Question: When I'm trying to design an interface in the designer on Visual Studio, a white border surrounds all of my windows.
When I set a background for the window, it will be contained within this white border, but when it runs, the background will expand into the white area from the designer. All major outer margins are set to 0.
This makes it impossible to design anything due to the IDE changing my layout when it compiles.
How do I remove this border?
[edit] Sorry, i forgot a sample of the code!, here's the top half the outer most xml minus the resources
'''
<Window x:Class="BuildSaverAlpha4.Main_Window"
xmlns="http://schemas.microsoft.com/winfx/2006/xaml/presentation"
xmlns:x="http://schemas.microsoft.com/winfx/2006/xaml"
Title="Main_Window" DataContext="{Binding RelativeSource={RelativeSource Self}}" ResizeMode="NoResize" AllowsTransparency="False" WindowStyle="None" mc:Ignorable="d" xmlns:d="http://schemas.microsoft.com/expression/blend/2008" xmlns:mc="http://schemas.openxmlformats.org/markup-compatibility/2006" Activated="Window_Activated" Deactivated="Window_Deactivated" Closing="Window_Closing" BorderBrush="{x:Null}" Foreground="{x:Null}" WindowStartupLocation="CenterScreen" Height="562" Width="911" HorizontalContentAlignment="Center" VerticalContentAlignment="Center" Margin="0">
<Grid Height="Auto" Width="Auto" Name="outerGrid" Margin="0,0,0,0">
<Grid Height="41" HorizontalAlignment="Left" Margin="12,20,0,0" Name="grid1" VerticalAlignment="Top" Width="872" Background="#5DFF0000">
</Grid>
<Grid Background="#5DFF0000" Height="38" HorizontalAlignment="Left" Margin="12,72,0,0" Name="grid2" VerticalAlignment="Top" Width="872"></Grid>
<TabControl Name="tabControl1" Margin="12,0,0,38" Background="{x:Null}"
'''

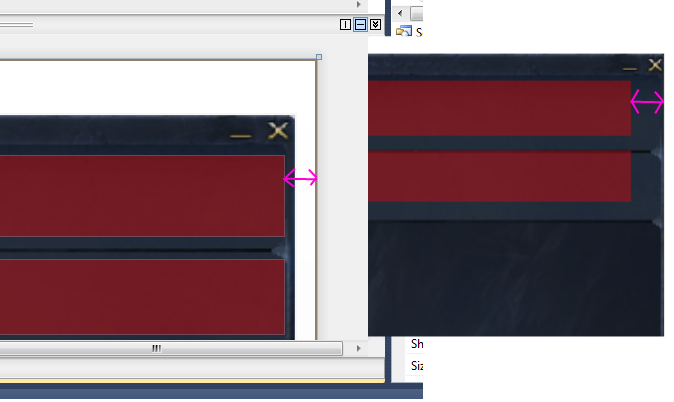
Answer: Yes, it appears to be an issue with VS 2008, and 2010:
<URL>
If you use Expression, then selecting WindowStyle=None will drop the border correctly.